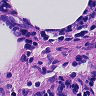
Metastatic tissue present: no